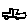
Label: car